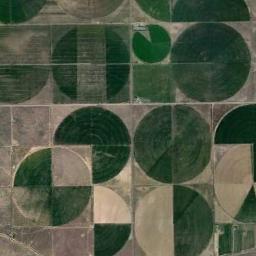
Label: circular_farmland